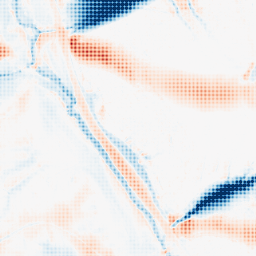
Category: morphological
Decomposition family: morphological_ellipse
Decomposition parameters: operation: average
width: 50
height: 30
Upsampling method: sinc_blackman
Upsampling parameters: scale: 4
kernel_size: 4
Upsampling scale: 4